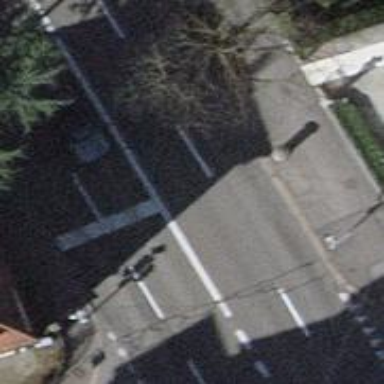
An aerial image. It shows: Road with traffic signals.